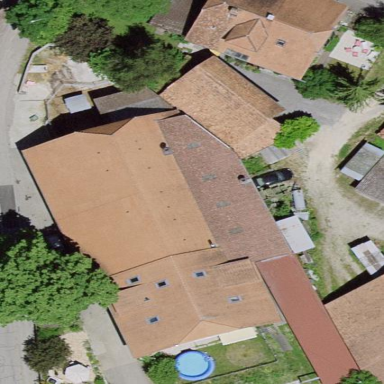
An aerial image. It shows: Farm building.